Field crop: maize
Growth stage: 2
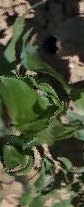
Species: maize